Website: bh-photo
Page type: customer-info-address
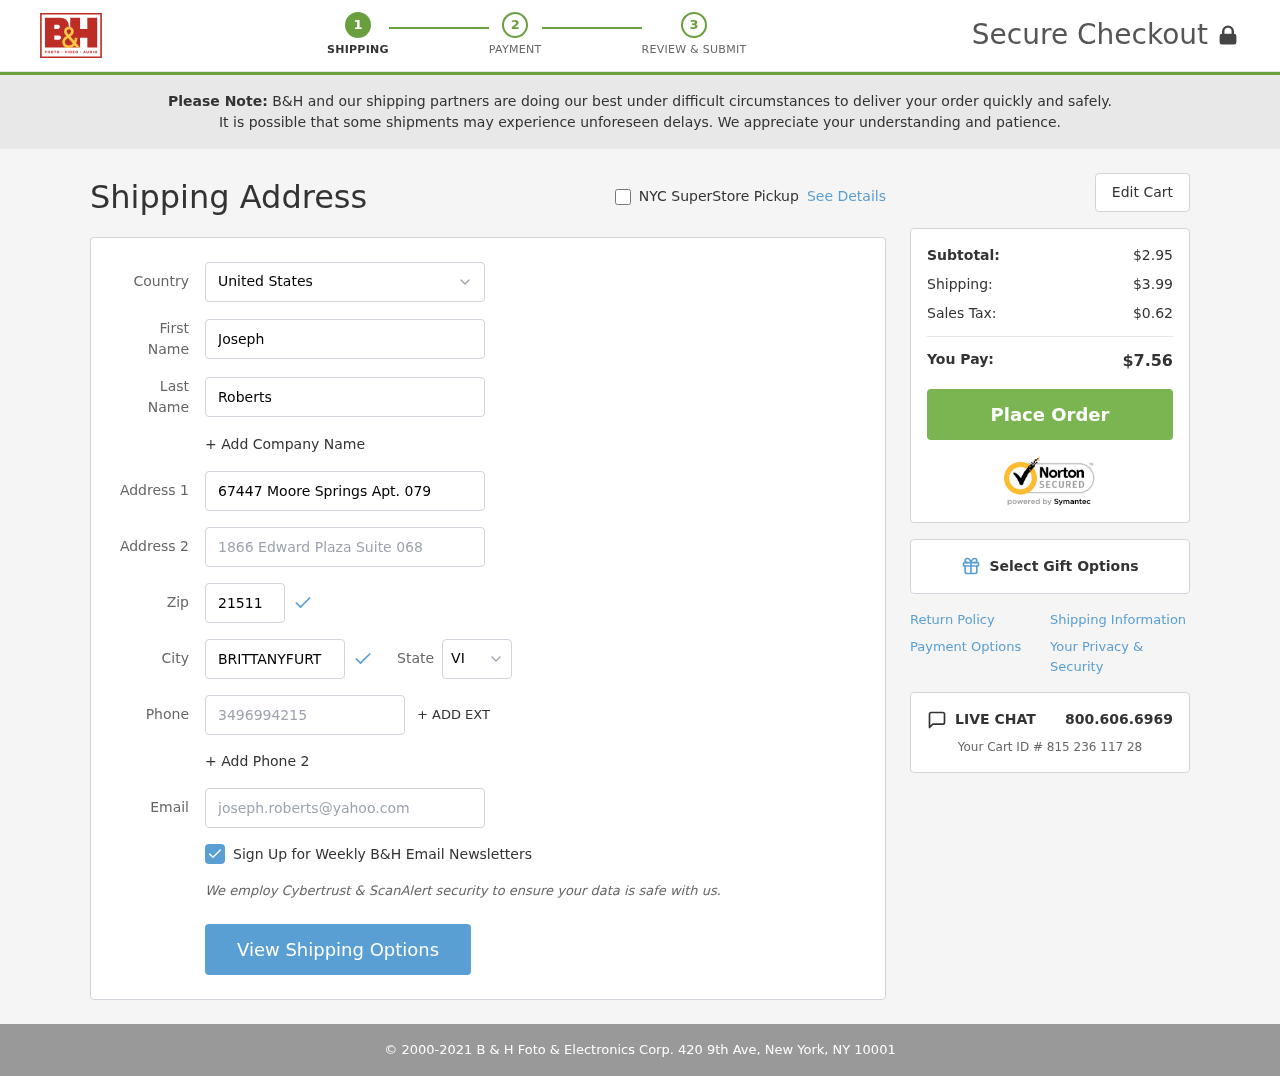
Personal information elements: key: PII_CITY
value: Brittanyfurt
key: PII_COUNTRY
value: United States
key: PII_EMAIL
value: joseph.roberts@yahoo.com
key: PII_FIRSTNAME
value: Joseph
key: PII_LASTNAME
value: Roberts
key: PII_PHONE
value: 3496994215
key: PII_POSTCODE
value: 21511
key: PII_STATE_ABBR
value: VI
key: PII_STREET
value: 67447 Moore Springs Apt. 079
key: PII_STREET2
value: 1866 Edward Plaza Suite 068
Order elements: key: ORDER_SUBTOTAL
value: $2.95
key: ORDER_SHIPPING_COST
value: $3.99
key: ORDER_TAX
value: $0.62
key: ORDER_TOTAL
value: $7.56
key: ORDER_ID
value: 815 236 117 28